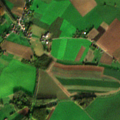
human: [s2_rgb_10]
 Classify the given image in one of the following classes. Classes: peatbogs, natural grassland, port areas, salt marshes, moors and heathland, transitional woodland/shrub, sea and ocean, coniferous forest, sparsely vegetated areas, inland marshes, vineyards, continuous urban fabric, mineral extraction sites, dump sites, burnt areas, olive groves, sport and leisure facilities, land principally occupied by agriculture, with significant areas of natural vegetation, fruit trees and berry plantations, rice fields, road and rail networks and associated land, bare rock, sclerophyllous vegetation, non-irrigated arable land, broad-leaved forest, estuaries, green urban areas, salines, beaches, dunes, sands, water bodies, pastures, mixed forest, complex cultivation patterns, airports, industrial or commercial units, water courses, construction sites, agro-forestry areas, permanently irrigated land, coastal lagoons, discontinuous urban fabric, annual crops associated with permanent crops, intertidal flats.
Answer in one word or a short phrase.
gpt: discontinuous urban fabric, non-irrigated arable land, pastures, complex cultivation patterns